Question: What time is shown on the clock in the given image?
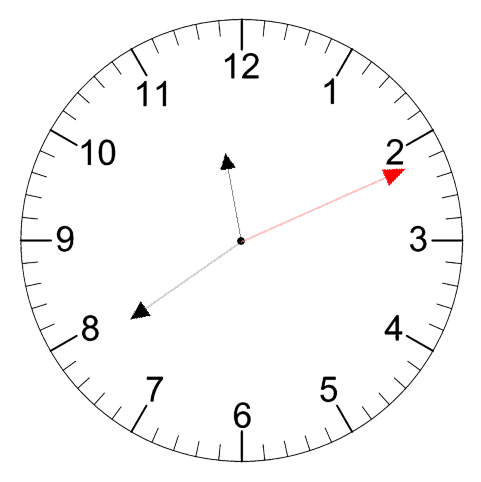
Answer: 11:39:11